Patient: sex M, age 26
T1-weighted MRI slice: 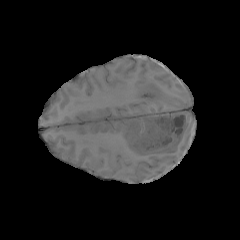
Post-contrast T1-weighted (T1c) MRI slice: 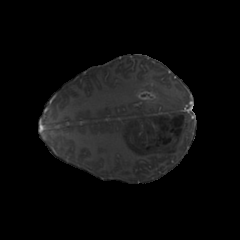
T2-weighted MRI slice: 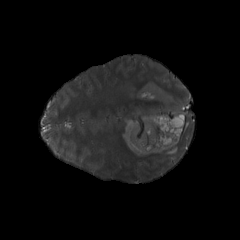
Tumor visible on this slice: yes
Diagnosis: Astrocytoma, IDH-mutant
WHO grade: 4